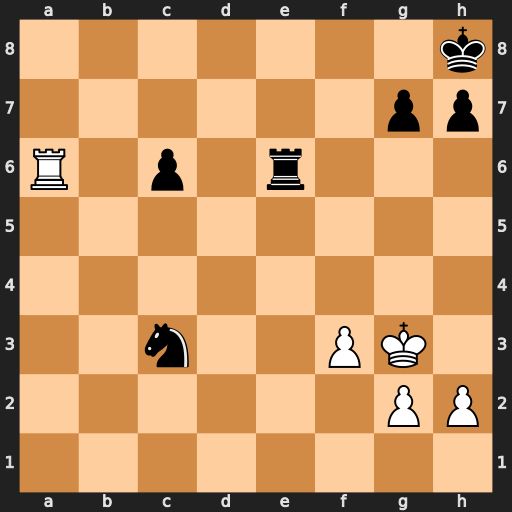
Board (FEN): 7k/6pp/R1p1r3/8/8/2n2PK1/6PP/8
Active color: w
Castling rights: -
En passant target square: -
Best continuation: Ra8+ Re8 Rxe8#